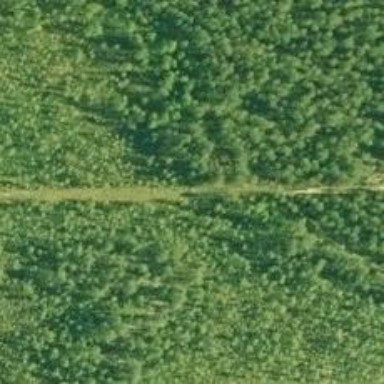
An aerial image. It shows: Path.